Interaction volume radius: 5 \u00c5
Interaction volume height: 15 \u00c5
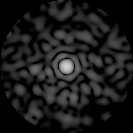
Disorder parameter: 0.8679